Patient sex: M
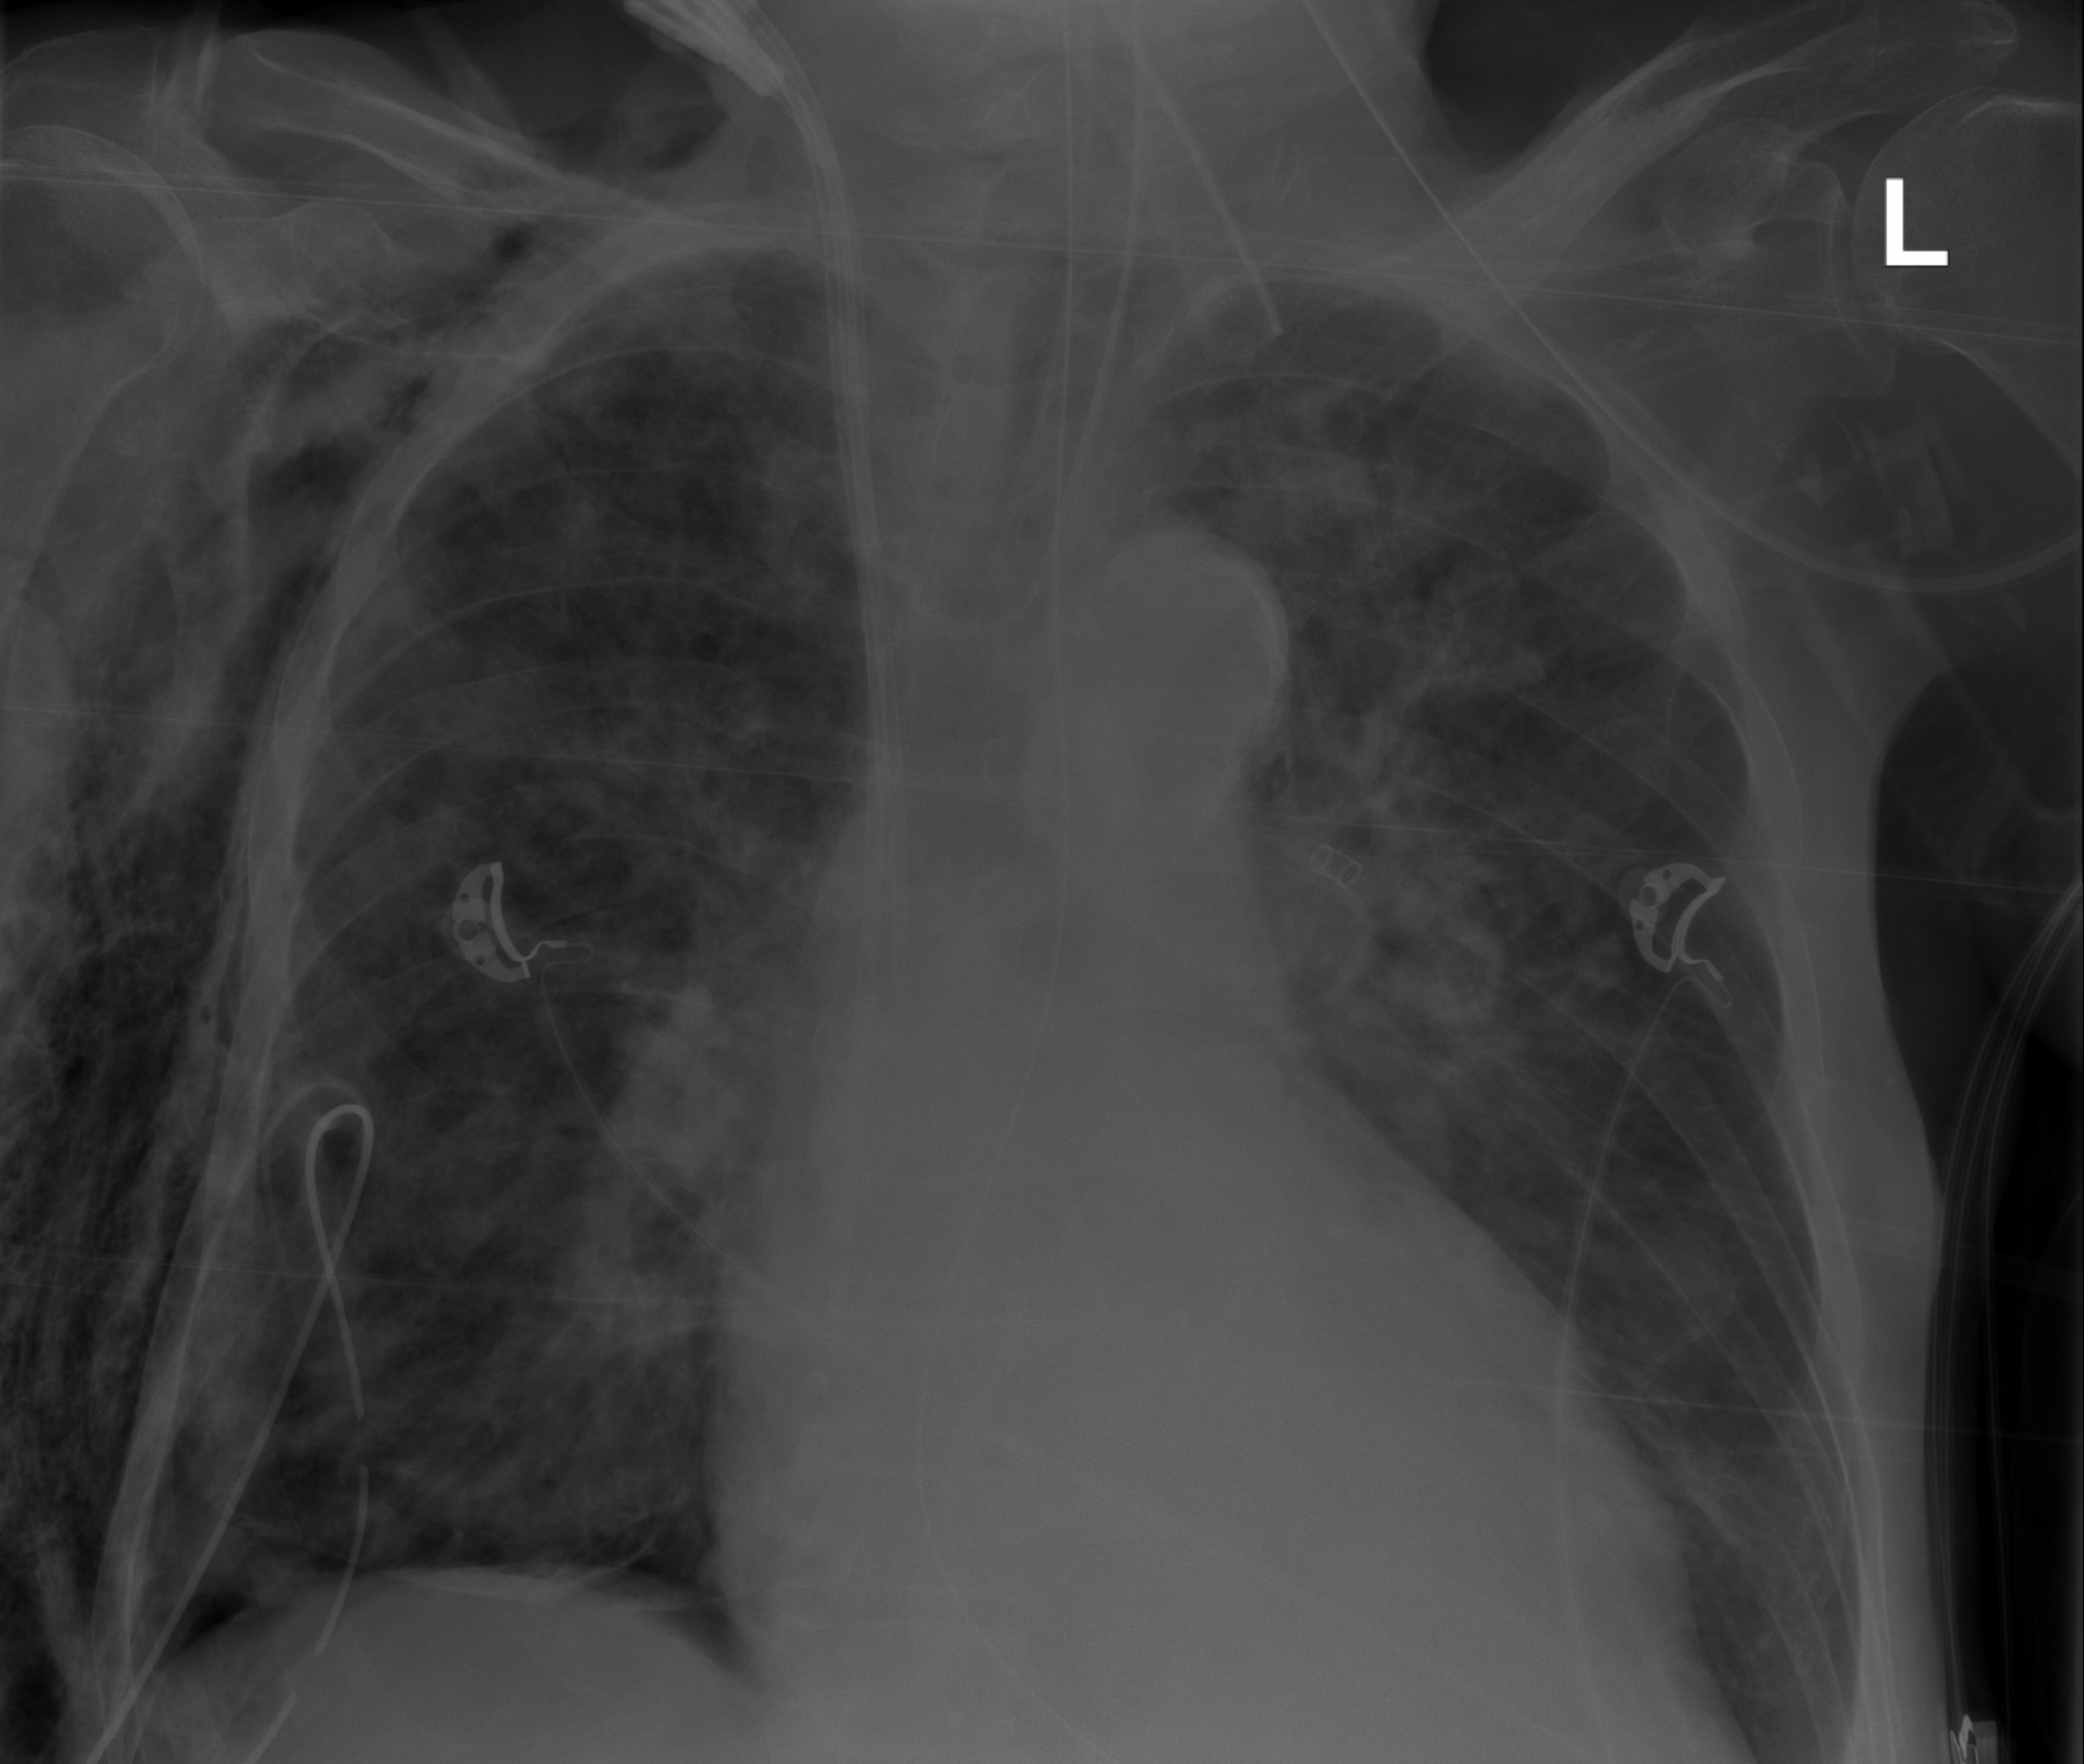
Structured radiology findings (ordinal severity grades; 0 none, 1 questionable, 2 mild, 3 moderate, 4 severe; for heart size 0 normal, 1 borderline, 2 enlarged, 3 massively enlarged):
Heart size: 2
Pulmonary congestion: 0
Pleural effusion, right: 0
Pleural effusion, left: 0
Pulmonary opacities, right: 2
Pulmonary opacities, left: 2
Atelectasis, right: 0
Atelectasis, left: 2